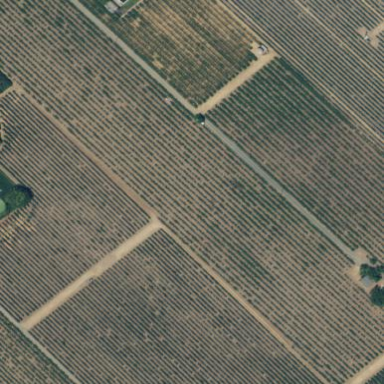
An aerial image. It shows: Vineyard growing grapes.